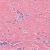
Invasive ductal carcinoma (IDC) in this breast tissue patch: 0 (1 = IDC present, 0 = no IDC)